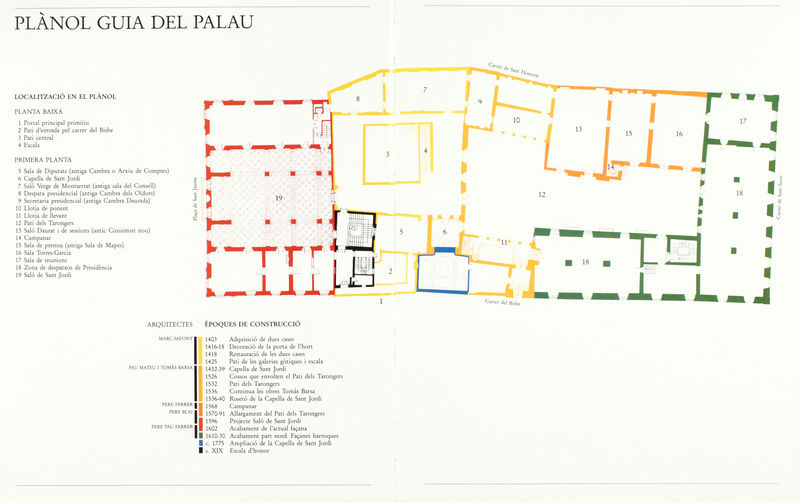
Titel: Palau de la Generalitat
Standort: Barcelona (EU - E)
Schlagwörter: blau, gelb, grün, bunt, fenster, orange, schwarz, rot, architektur, schrift, abstrakt, weis, treppe, zahlen, ziffern, spanisch, palast, karte, konstruktion, plan, museum, legende, grundriss, übersicht, grundruss, palau, grundrisss, portugisisch, guia, del palau